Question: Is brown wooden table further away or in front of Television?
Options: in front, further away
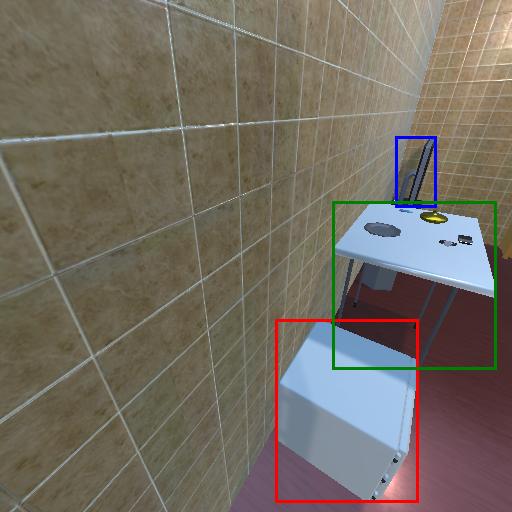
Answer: in front